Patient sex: F
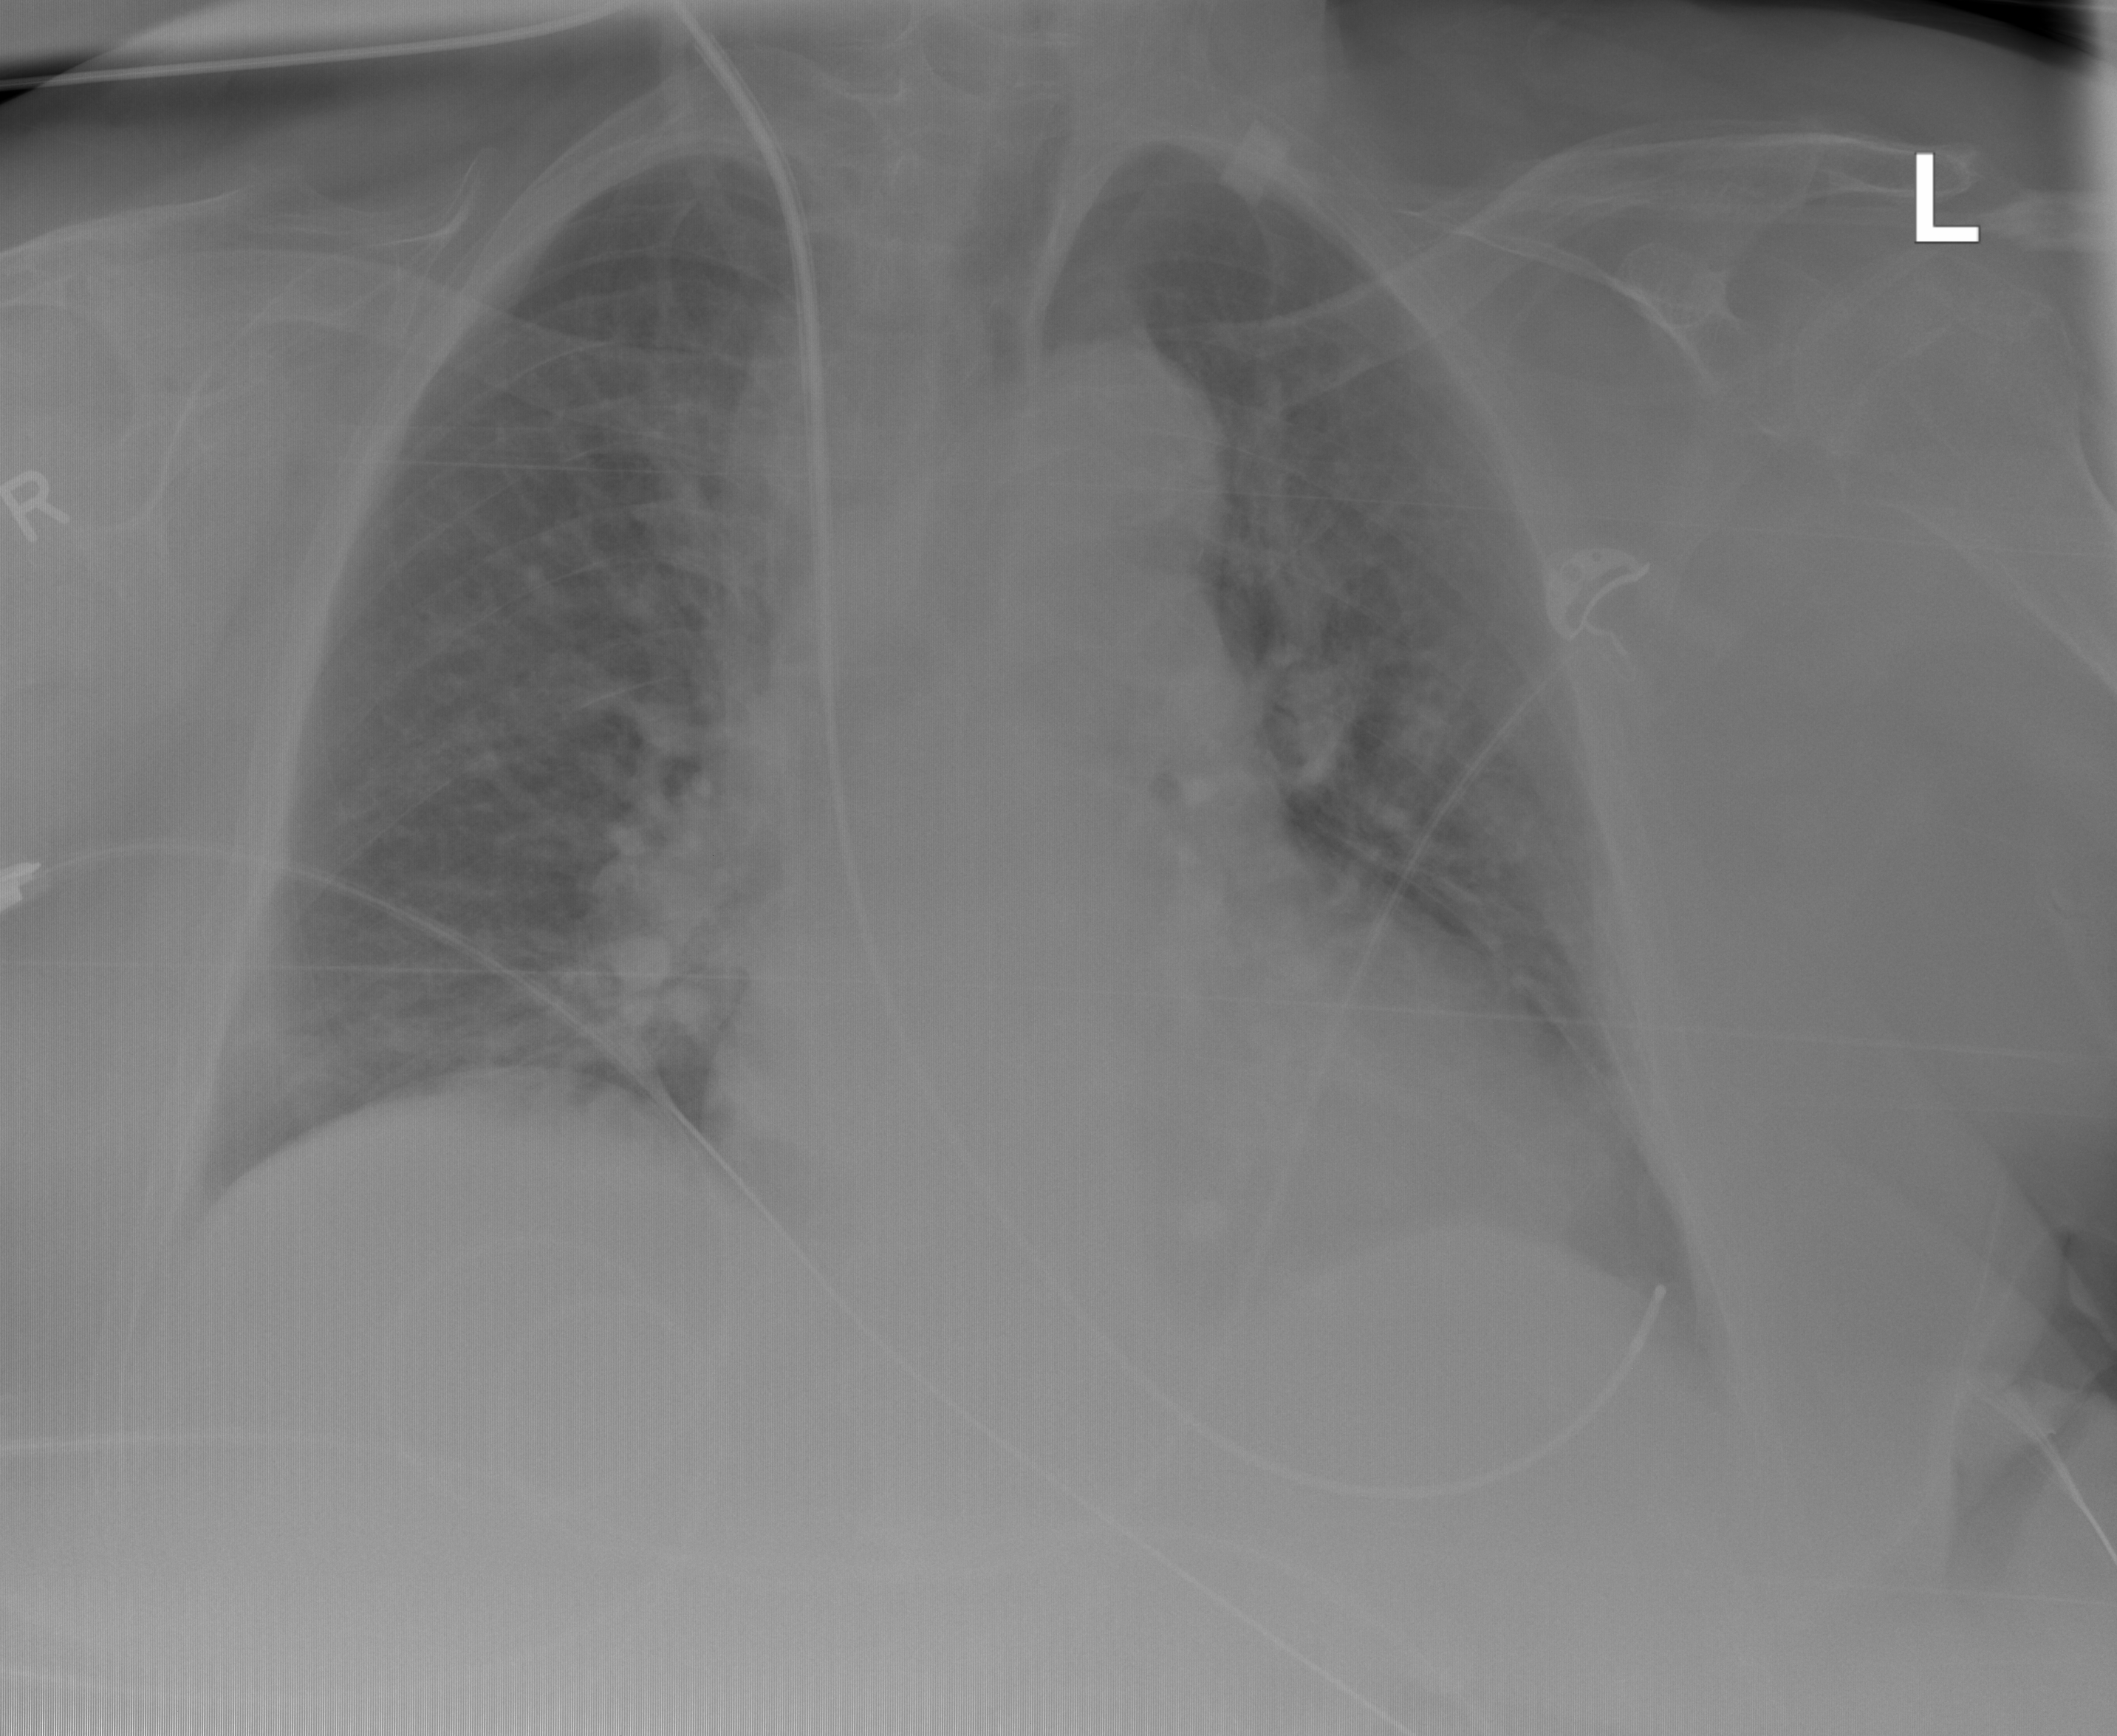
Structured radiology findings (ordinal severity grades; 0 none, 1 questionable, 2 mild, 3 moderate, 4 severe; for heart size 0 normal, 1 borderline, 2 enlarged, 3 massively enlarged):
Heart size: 2
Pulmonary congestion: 2
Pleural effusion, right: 0
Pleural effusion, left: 0
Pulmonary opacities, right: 0
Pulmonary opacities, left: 0
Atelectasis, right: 0
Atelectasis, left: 0